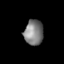
Tissue: skin
Cell type: Fibroblasts
Senescence score: 0.6836
Nuclear area (px): 472
Mean DAPI intensity: 126.511